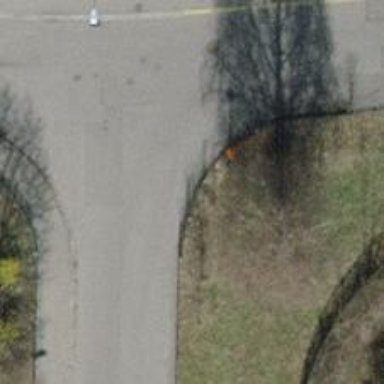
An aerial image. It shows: Orange aerial marker.